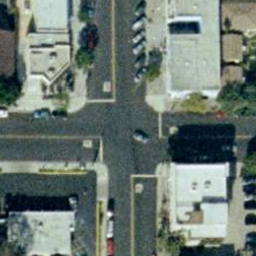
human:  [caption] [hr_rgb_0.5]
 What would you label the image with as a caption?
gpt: A busy intersection with some cars parked at the roadside .

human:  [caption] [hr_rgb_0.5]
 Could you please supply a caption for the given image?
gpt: An intersection with two roads vertical to each other .

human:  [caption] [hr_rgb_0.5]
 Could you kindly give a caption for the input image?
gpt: An intersection with some houses and plants at the corners .

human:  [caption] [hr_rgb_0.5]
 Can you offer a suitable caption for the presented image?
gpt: A busy intersection with some houses and plants at the corners .

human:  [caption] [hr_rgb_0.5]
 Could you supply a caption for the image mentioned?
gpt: An intersection with some cars parked at the roadside .